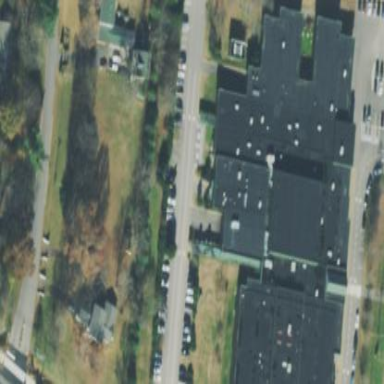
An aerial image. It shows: School building.